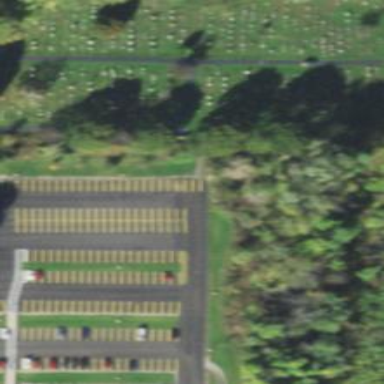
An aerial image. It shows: Cemetery.